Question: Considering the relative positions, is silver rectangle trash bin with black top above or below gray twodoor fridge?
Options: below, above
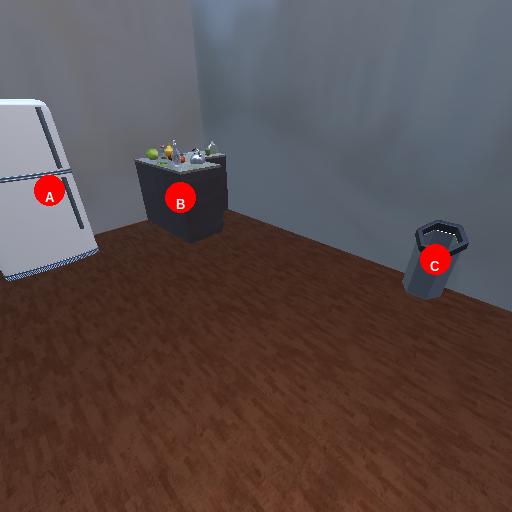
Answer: below